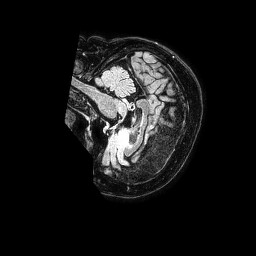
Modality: FLAIR
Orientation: sagittal
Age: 79
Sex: female
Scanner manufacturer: philips
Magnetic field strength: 1.5 T
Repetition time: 4.8 s
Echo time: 0.3 s